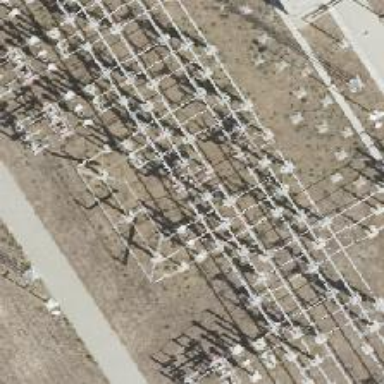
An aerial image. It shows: Power line with three cables configured as busbar.